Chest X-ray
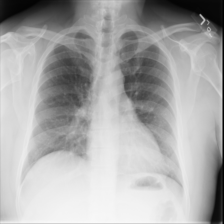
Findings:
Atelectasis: negative
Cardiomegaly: negative
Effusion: negative
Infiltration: negative
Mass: negative
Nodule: negative
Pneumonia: negative
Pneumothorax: negative
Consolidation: negative
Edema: negative
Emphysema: negative
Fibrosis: negative
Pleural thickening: negative
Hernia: negative